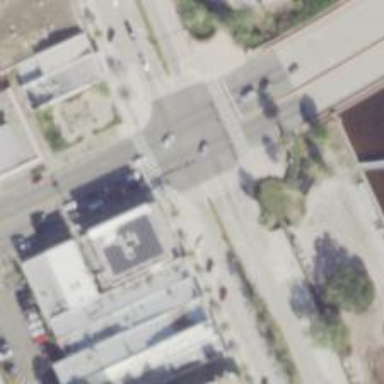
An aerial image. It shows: Unmarked road crossing.